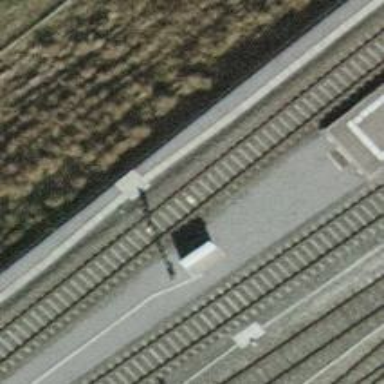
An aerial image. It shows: Railway signal.